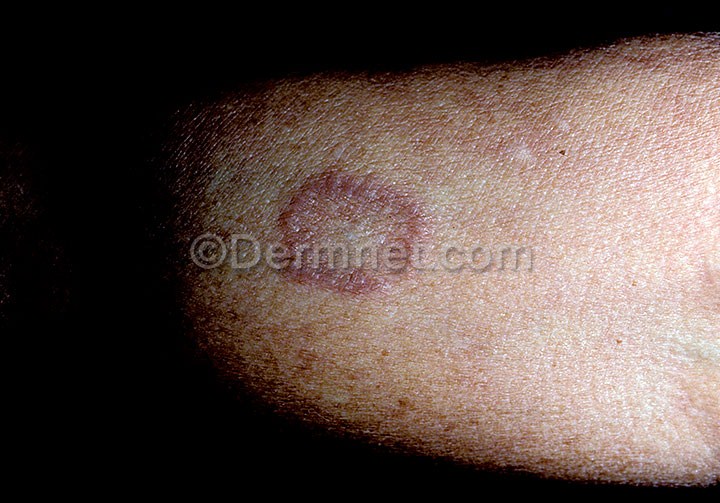
Disease: Systemic Disease